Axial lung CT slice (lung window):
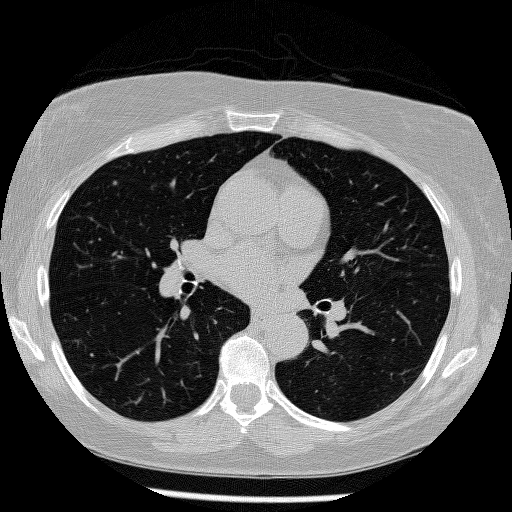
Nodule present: yes
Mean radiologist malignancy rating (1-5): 1